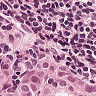
Metastatic tissue present: yes